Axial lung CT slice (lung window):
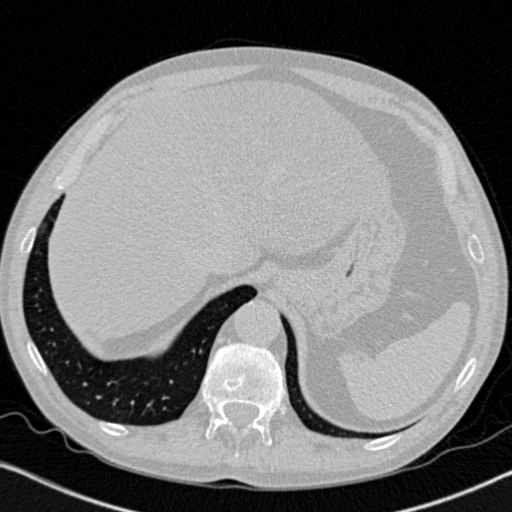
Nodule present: no